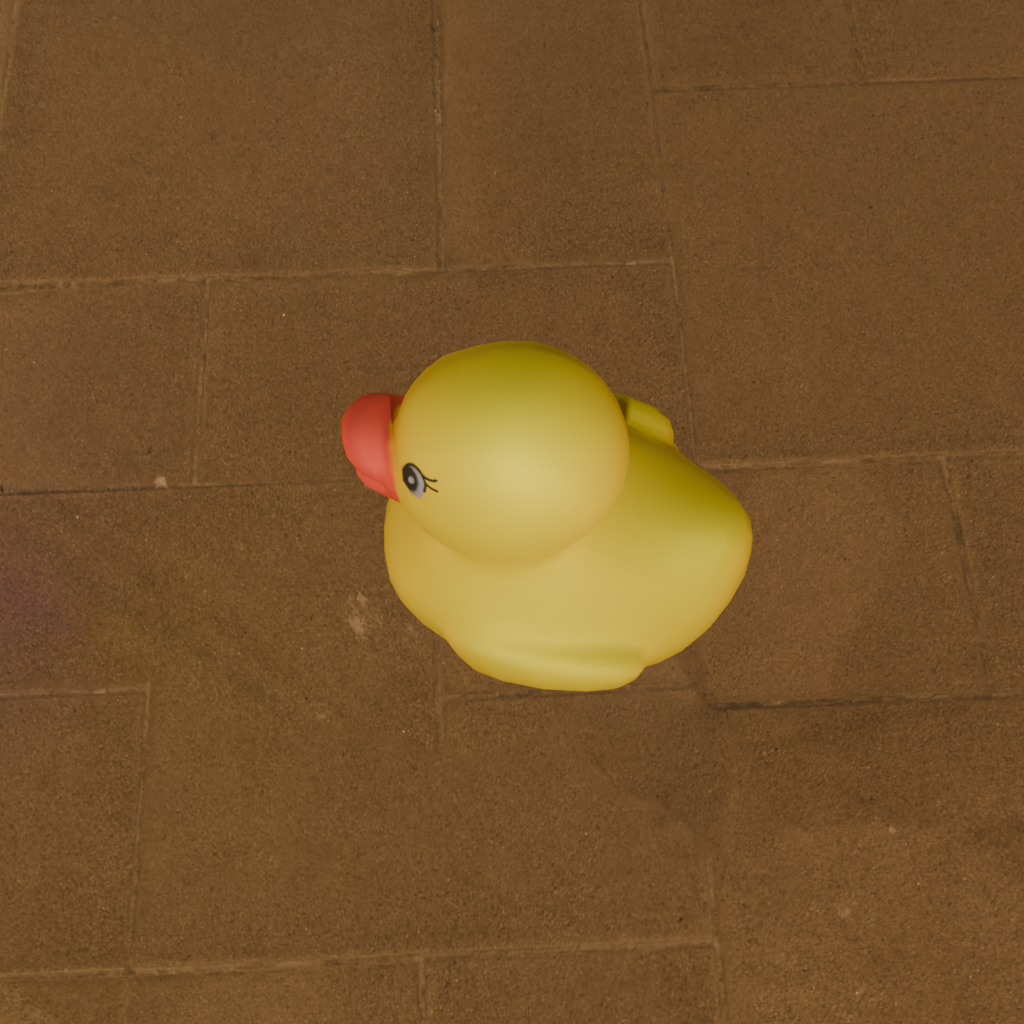
an image of a yellow rubber duck seen from <left_top> in a coastal promenade at night illuminated with streetlights and ocean view.